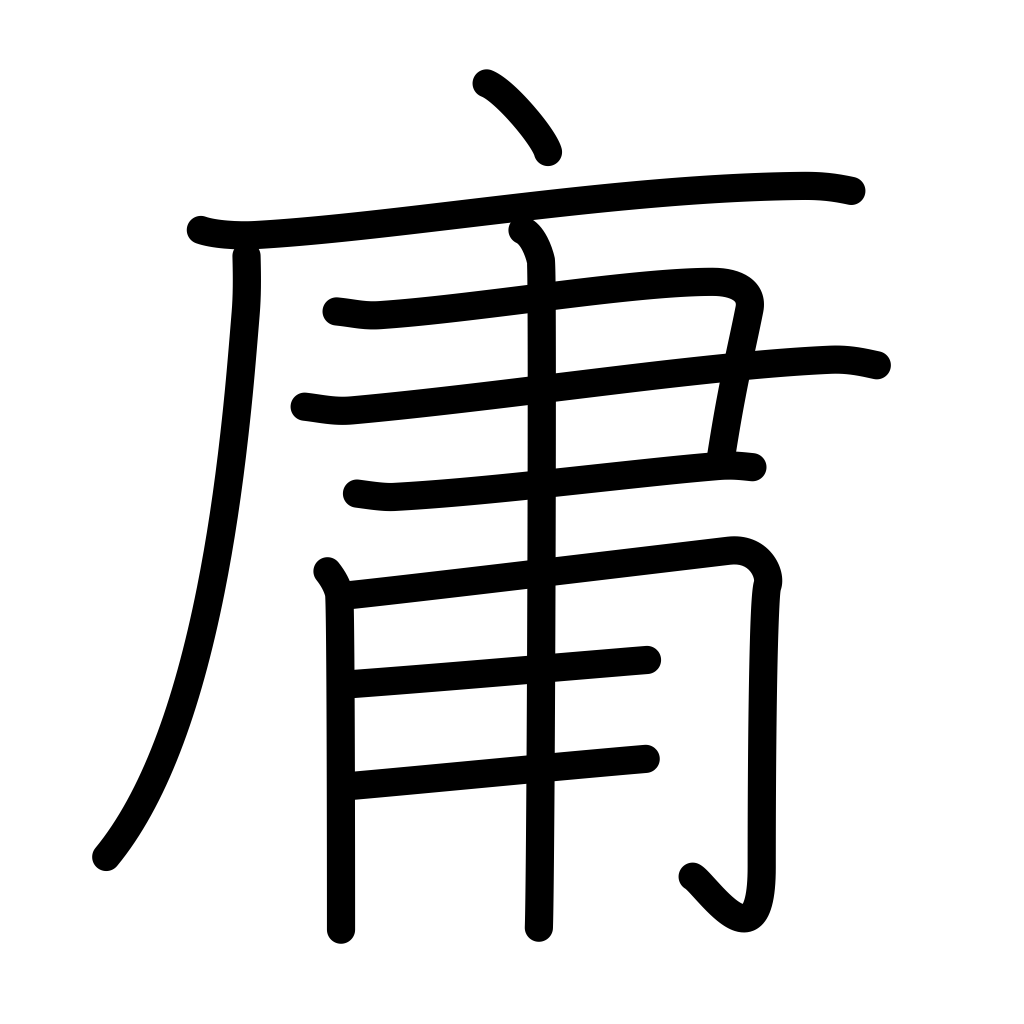
Meaning: commonplace, ordinary, employment